Question: Im new to Laravel.
I have set up my 'httpd-vhosts.conf' like this
'''
<VirtualHost *:80>
DocumentRoot "E:\Laravel\learning-laravel-5\public"
ServerName laravel5
<Directory "E:\Laravel\learning-laravel-5\public">
AllowOverride All
Require all granted
</Directory>
</VirtualHost>
'''
and 'hosts' file like this
'''
127.0.0.1 laravel5
::1 laravel5
'''
okay, so in my browser when I enter 'laravel5' in the adress bar, I get the Laravel 5 welocome screen.
I then set up a root to 'contact' in 'routes.php' like this
'''
Route::get('contact', 'WelcomeController@contact');
'''
and in the 'WelcomeController.php' controller file I have created a method for my route like this.
'''
public function contact()
{
return 'Hello Mo';
}
'''
Entering 'http://laravel5/' Gives me the Laravel5 Welcome screen
But. on entering the following in the browser address
'http://laravel5/contact'
I am presented with this screen

Has it got something to do with how my 'VirtualHost' is set up?
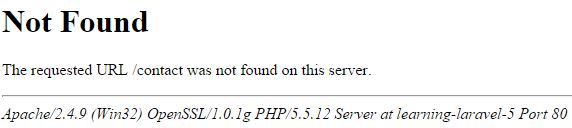
Answer: Make sure you enable mod_rewrite in apache.
How to enable mod_rewrite
'''
sudo a2enmod rewrite
sudo service apache2 restart
'''
Then you must point your url to the ServerName. In your case it should be
'''
ServerName laravel5
'''
So, the url must be
'''
http://laravel5/contact
'''